Question: I'm looking for Layout tab for chrome dev tools. I was looking everywhere and can't find it. If it's extension or just in settings...watch img for better idea what I mean

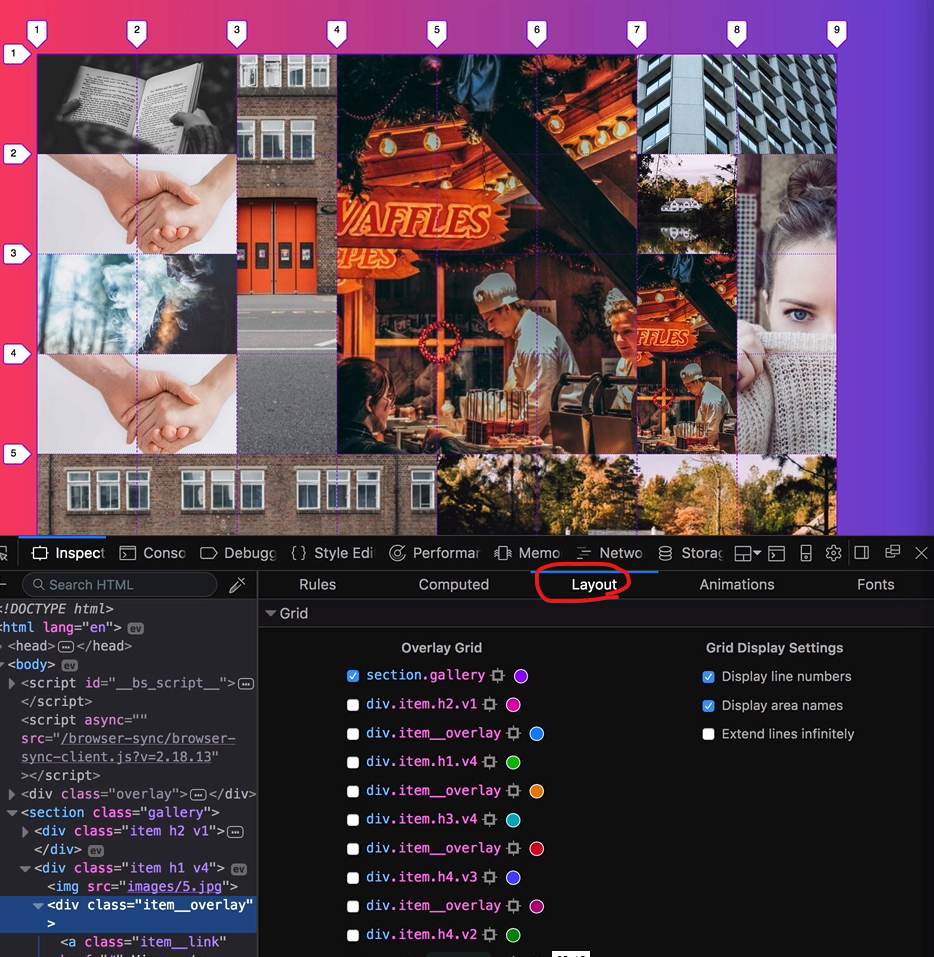
Answer: There is no such feature in Google Chrome Devtools as of June, 2019.